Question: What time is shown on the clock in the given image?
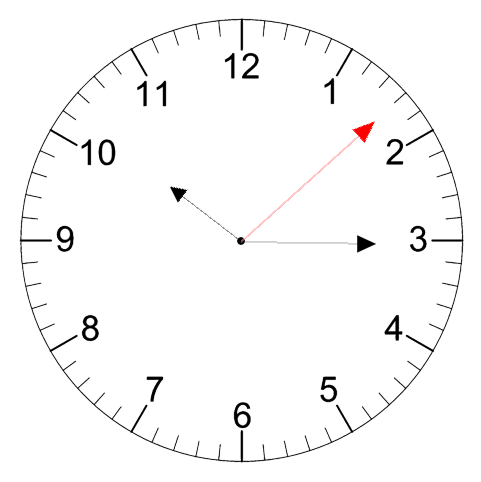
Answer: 10:15:08